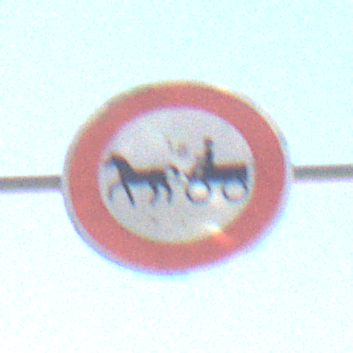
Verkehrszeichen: VerbotGespannfuhrwerke
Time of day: MorningAfternoon
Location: Outdoor (Nature)
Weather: Clear
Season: NotSpecified
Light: Natural